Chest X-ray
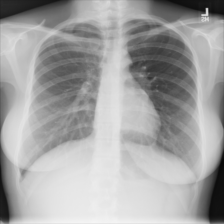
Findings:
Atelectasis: negative
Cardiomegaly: negative
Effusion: negative
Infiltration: negative
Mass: negative
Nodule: negative
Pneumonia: negative
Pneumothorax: negative
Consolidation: negative
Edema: negative
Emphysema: negative
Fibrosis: negative
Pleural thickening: negative
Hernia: negative